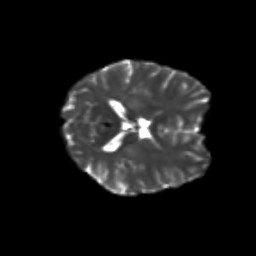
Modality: T2w
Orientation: axial
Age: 23
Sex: female
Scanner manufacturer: siemens
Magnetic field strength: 3 T
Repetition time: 3.5 s
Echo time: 0.113 s